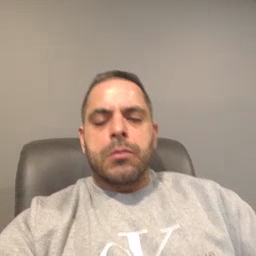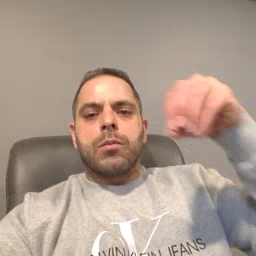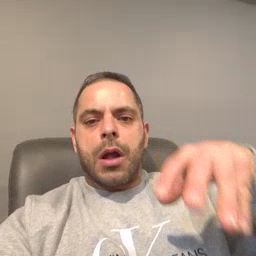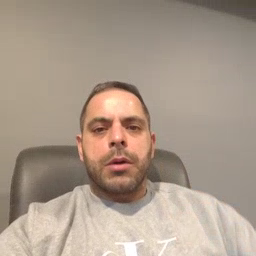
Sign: drop